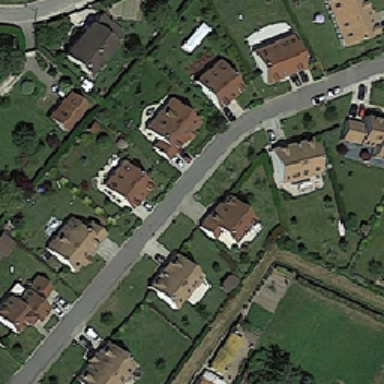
Both sides of the road are scattered with neat orange houses .